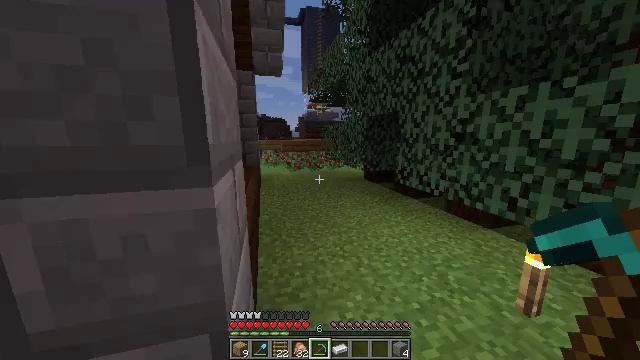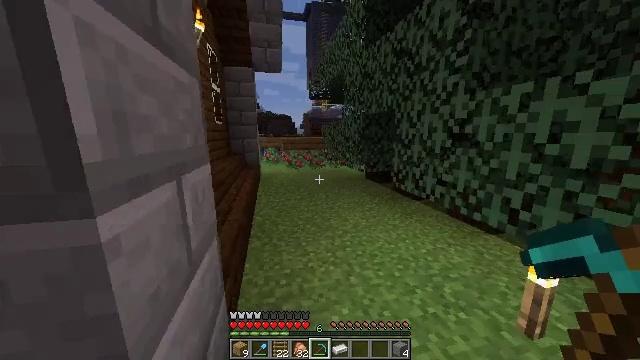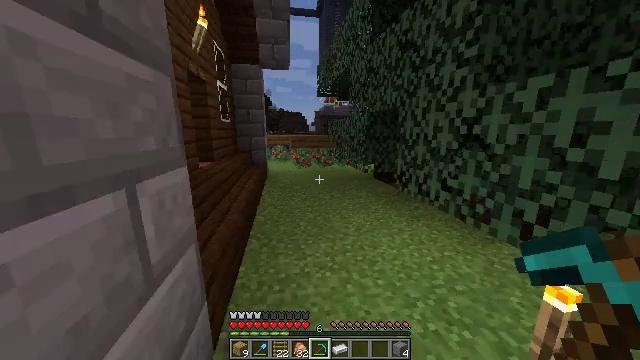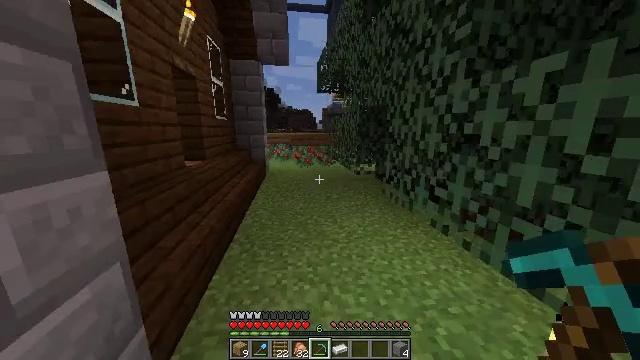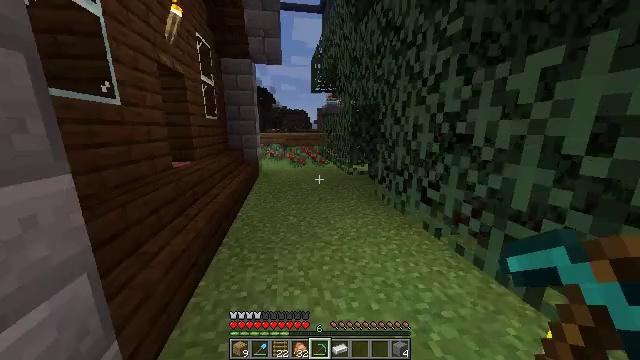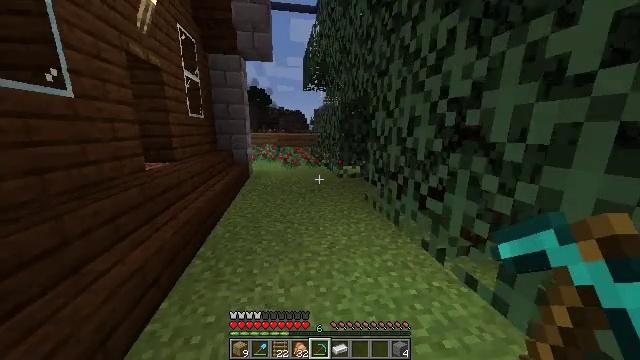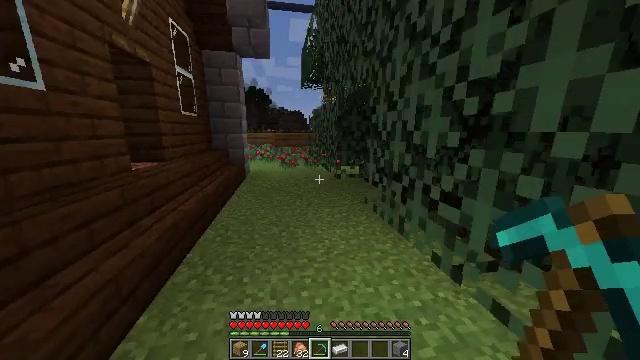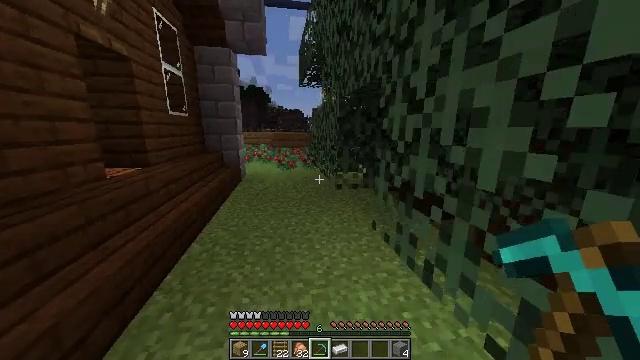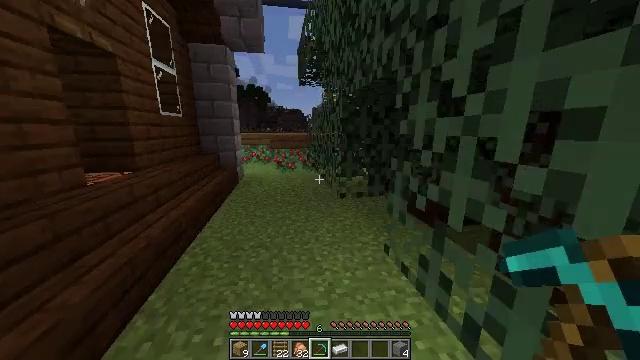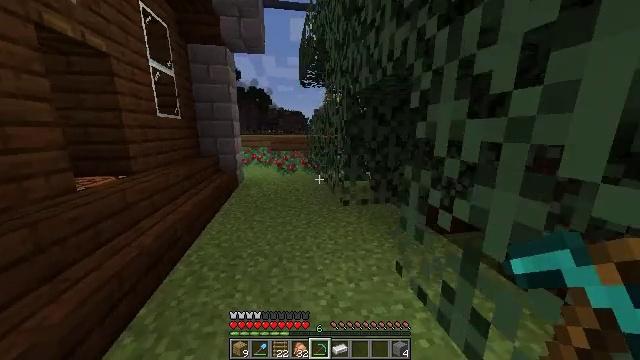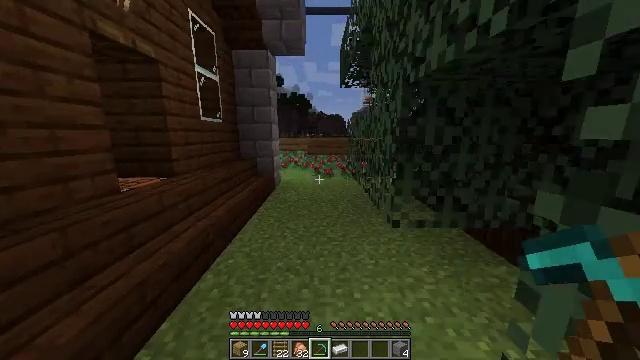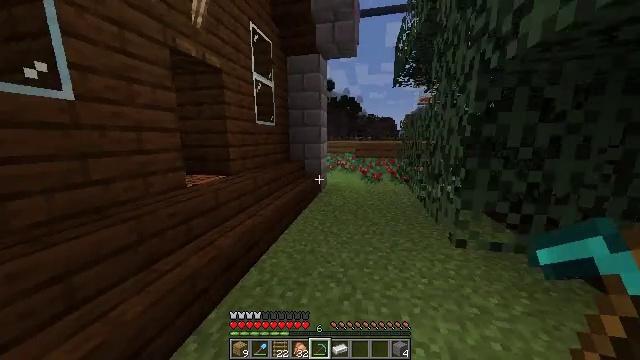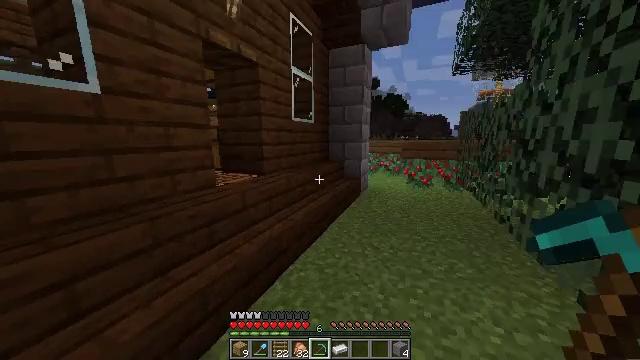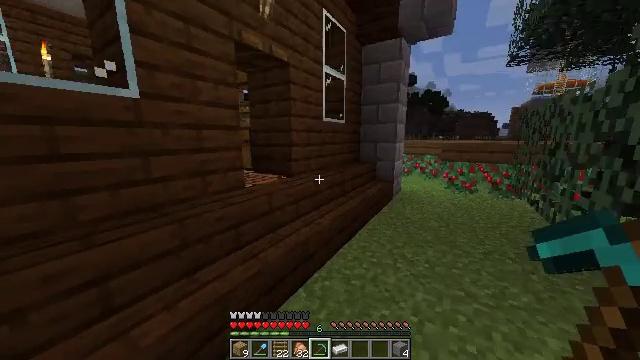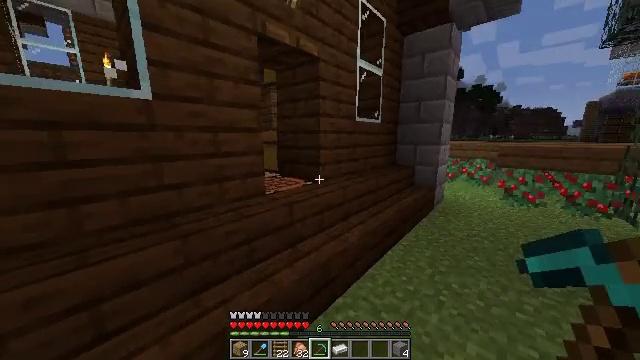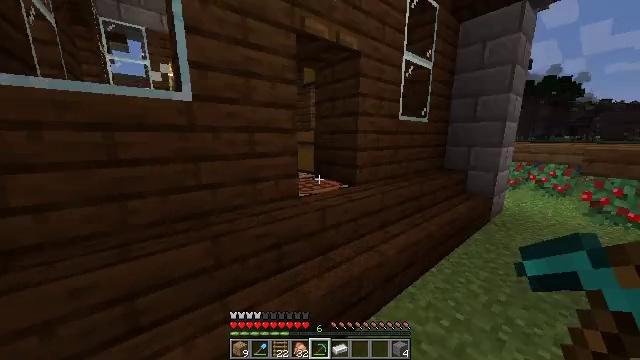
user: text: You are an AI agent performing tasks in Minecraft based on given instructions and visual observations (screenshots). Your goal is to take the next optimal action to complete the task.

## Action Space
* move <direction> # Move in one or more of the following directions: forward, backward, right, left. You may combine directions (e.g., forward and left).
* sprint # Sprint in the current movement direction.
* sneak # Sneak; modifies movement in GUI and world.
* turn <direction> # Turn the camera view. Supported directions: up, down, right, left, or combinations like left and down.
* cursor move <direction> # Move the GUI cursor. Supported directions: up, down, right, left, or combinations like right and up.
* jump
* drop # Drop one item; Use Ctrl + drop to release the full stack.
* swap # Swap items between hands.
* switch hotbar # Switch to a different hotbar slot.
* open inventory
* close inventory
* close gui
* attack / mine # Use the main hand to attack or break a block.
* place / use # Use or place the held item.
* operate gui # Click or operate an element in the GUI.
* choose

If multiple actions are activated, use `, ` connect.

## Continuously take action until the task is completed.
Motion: motion action
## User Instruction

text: Open the crafting table and make a stonecutter.
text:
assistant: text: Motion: move forward and move right, turn left
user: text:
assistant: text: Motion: move forward and move right, sprint, turn left
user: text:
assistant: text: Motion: move forward and move right, sprint, turn left
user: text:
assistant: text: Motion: move forward, sprint, turn right
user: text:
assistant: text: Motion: move forward, sprint
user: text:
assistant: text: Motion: move forward
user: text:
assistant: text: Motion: move forward
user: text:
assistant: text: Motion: move forward
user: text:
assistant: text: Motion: move forward
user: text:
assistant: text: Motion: move forward, sprint, turn left
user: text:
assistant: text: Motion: move forward, sprint, turn left
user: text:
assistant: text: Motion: move forward, sprint, turn left
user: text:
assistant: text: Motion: move forward, turn left
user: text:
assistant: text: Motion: move forward, turn left
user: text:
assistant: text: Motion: move forward, turn left
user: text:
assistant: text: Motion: move forward, turn left
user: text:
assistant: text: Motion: move forward and move right, turn left
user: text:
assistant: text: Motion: move forward and move right, turn left
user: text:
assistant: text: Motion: move forward and move right, turn left
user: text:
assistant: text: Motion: move forward and move right, turn left
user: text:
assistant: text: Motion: move forward and move right, turn left
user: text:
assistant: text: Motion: move forward, sprint, turn left
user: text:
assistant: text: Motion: move forward, sprint, turn left
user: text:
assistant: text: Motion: move forward, sprint
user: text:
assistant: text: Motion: move forward, sprint, turn left
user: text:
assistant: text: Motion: move forward, turn left
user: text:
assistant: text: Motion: move forward, turn left
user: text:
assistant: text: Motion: move forward, sprint, turn left
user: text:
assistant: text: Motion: move forward, sprint
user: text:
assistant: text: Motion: move forward, sprint